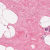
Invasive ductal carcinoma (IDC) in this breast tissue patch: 0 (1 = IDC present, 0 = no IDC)